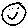
Label: smiley face